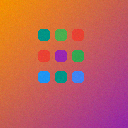
Screen state: on